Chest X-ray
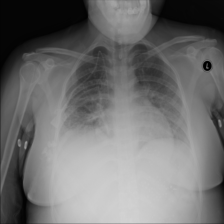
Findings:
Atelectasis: negative
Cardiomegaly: negative
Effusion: negative
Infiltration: positive
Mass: negative
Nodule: negative
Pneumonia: negative
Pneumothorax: negative
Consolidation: negative
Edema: negative
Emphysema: negative
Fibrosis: negative
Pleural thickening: negative
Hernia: negative